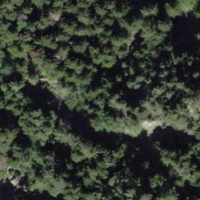
EUNIS habitat code: 43
Species observed at this site:
Laburnum alpinum